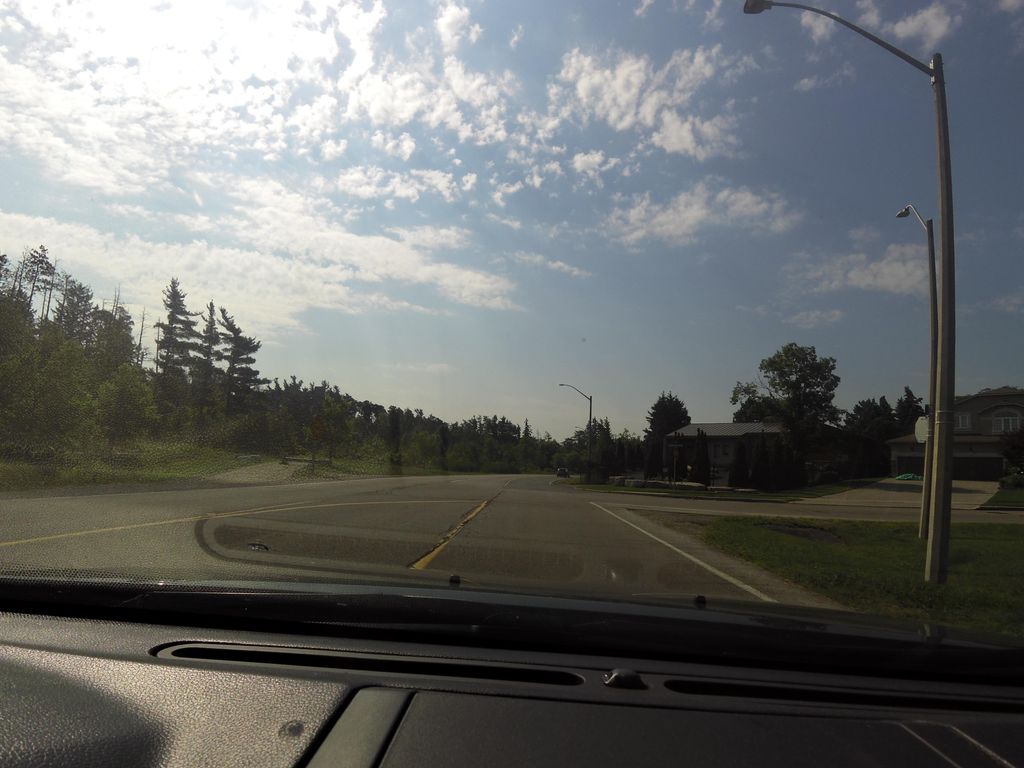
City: hamilton